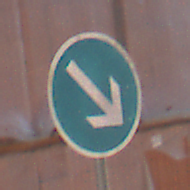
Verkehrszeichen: VorgeschriebeneVorbeifahrtRechts
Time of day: MorningAfternoon
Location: Outdoor (Nature)
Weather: Clear
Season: Summer
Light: Natural